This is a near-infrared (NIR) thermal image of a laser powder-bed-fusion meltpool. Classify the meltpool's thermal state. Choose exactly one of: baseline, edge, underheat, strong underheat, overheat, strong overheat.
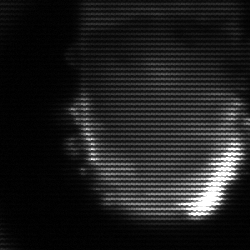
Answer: baseline